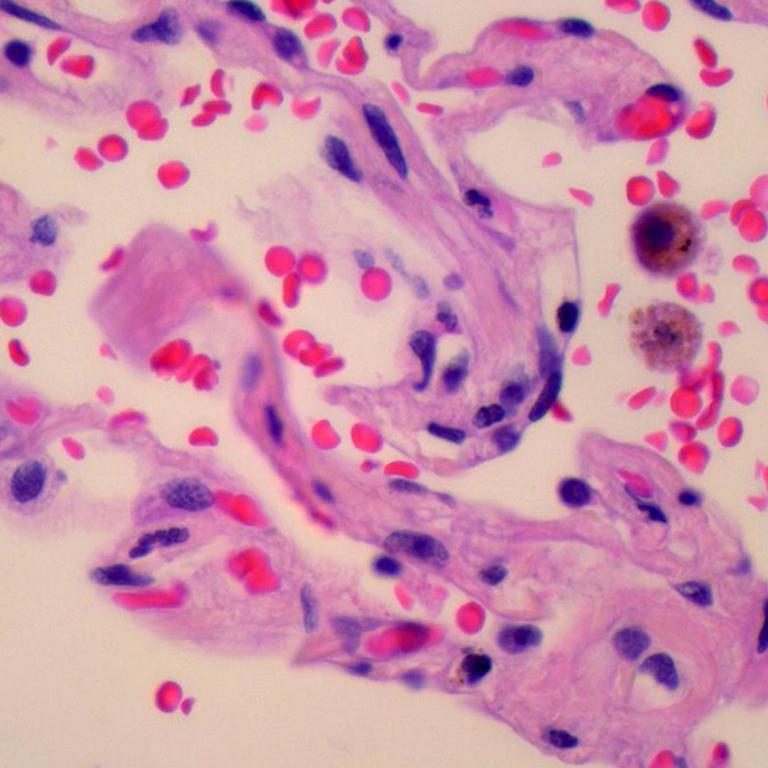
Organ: lung
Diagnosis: benign